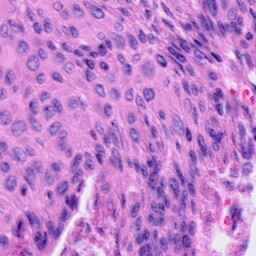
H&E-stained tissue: Cervix